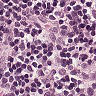
Metastatic tissue present: no